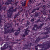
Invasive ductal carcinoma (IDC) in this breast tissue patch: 1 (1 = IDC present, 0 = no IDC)